Aerial crown-view tile of a tropical tree (Barro Colorado Island, Panama), acquired 20241014:
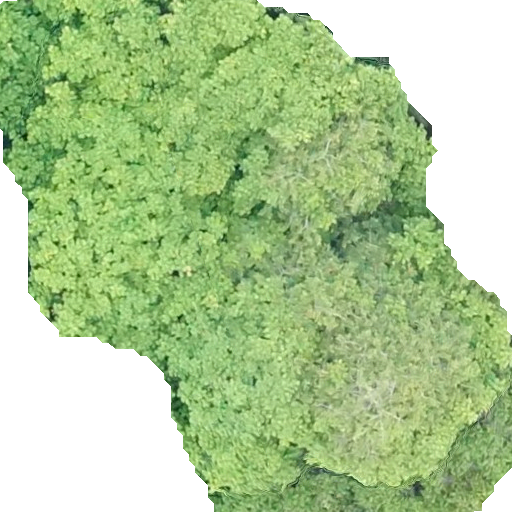
Species: Tachigali panamensis
GBIF accepted scientific name: Tachigali panamensis
Crown area: 353.497 m²